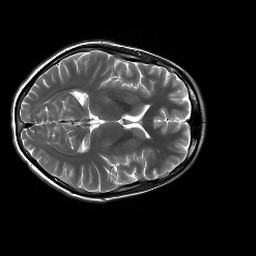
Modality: T2w
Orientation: axial
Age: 36
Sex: female
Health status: healthy
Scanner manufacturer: siemens
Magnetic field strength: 3 T
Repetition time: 4.01 s
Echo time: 0.116 s